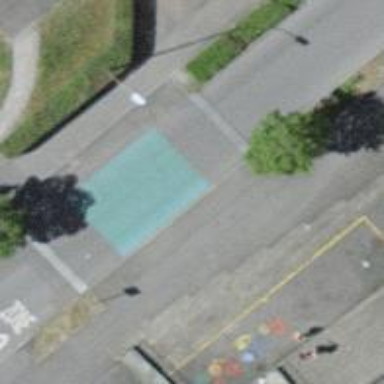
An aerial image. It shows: Marked footway crossing with surface markings.